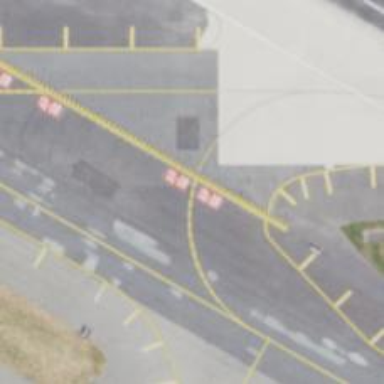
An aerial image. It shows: View of taxiway at the airport.